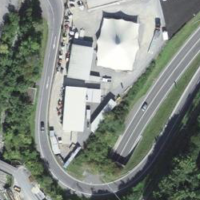
EUNIS habitat code: 57
Species observed at this site:
Tussilago farfara